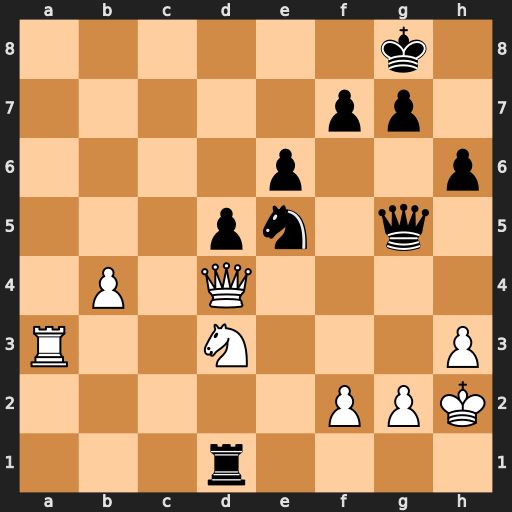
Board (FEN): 6k1/5pp1/4p2p/3pn1q1/1P1Q4/R2N3P/5PPK/3r4
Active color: w
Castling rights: -
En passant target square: -
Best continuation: Qxe5 Qxe5+ Nxe5